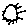
Label: sun